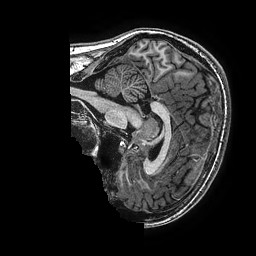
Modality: T1w
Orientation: sagittal
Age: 16
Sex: female
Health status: ill
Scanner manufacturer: ge
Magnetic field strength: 3 T
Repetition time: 0.00766 s
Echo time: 0.003476 s